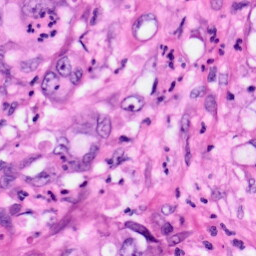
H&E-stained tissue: Pancreatic